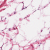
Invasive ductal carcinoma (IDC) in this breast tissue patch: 0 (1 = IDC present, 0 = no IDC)